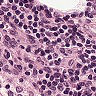
Metastatic tissue present: no